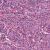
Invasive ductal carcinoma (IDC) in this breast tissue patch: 1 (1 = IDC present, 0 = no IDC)